Question: Count the number of objects in the diagram.
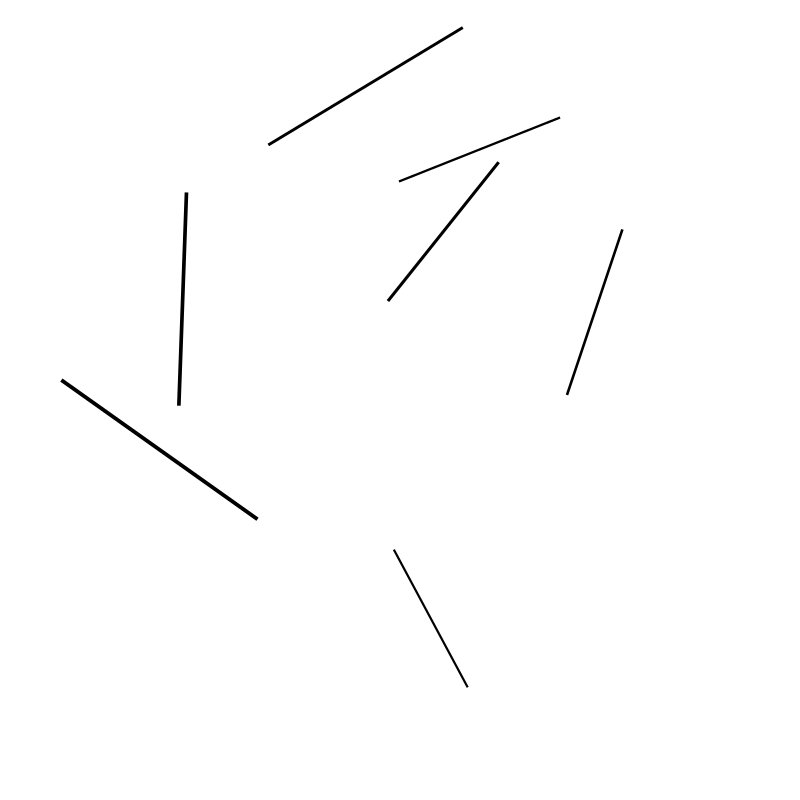
Answer: 7